Question: I have a working workflow which gets the keywords specified by a user in the keywords.csv. It then starts a search query for a page with the keywords iterated as part of the search url. This has been easy before, because I could display all results on one page with the url parameter 'li=100000'. They changed it, so I have to get the single pages and extract it from there.
The problem is, I'm new with talend and got this workflow from a colleague. Here it is in overview, doing the old li=100000 and write all results into separate text files (keyword_1.txt, keyword_2.txt,....):

Here is a sample query from the job portal website absolventa:
'''
http://www.absolventa.de/stellenangebote?query%5Bcity%5D=&amp;query%5Bradius%5D=100&amp;query%5Btext%5D=SAP&amp;utf8=%E2%9C%93
'''
My question is now - how can I add the function in talend to grab page1, then page 2 for all specified keywords. And add it to my process. Please explain low level, since I'm new to Talend.
Thank you SO much in advance!
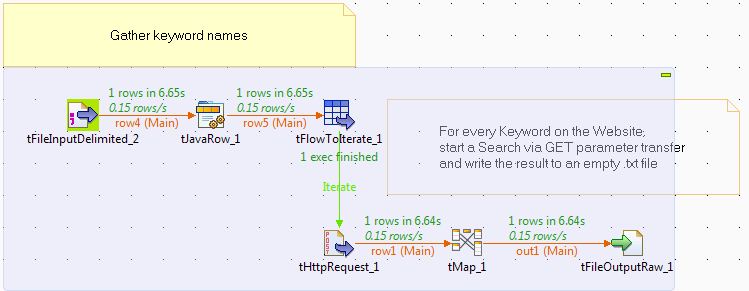
Answer: You'll want to use a tLoop component set to use a for loop to loop through all the possible pages.
So you'd want to connect the tLoop in between your tFlowToIterate component and then concatenate the loop iteration variable into your URL with something like:
'''
"http://www.absolventa.de/stellenangebote?page=" +
((Integer)globalMap.get("tLoop_1_CURRENT_ITERATION")) +
"&query%5Bcity%5D=&query%5Bradius%5D=100&query%5Btext%5D=SAP&utf8=%E2%9C%93"
'''
I'm not sure how you could make it end when the page would return nothing (you'd need a while loop that's condition could be set post the loop in processing) but if you just set your output file to append then if nothing is returned then it won't add anything to the file. You'd still have the problem that you'd need to set the amount of loops in your tLoop component to be high enough to cover any possible occurrence but then this would be making lots of pointless requests to fetch those empty pages.
You can maybe rework it into a while loop with some extra effort but I don't have much experience in this.